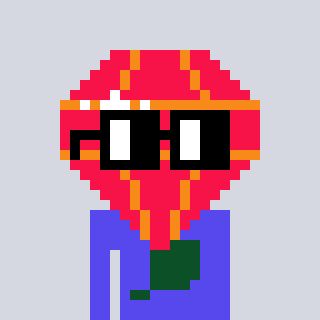
a pixel art character with square black glasses, a red diamond-shaped head and a computerblue-colored body on a cool background